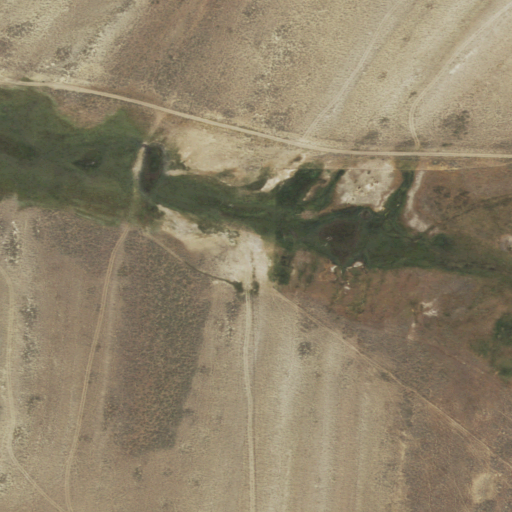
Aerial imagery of gap in Wyoming named Rocky Gap containing shrub and woody wetlands